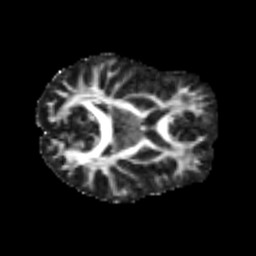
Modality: FA
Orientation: axial
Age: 47
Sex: male
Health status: healthy
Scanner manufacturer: siemens
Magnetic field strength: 3 T
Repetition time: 3.6 s
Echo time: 0.092 s